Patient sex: F
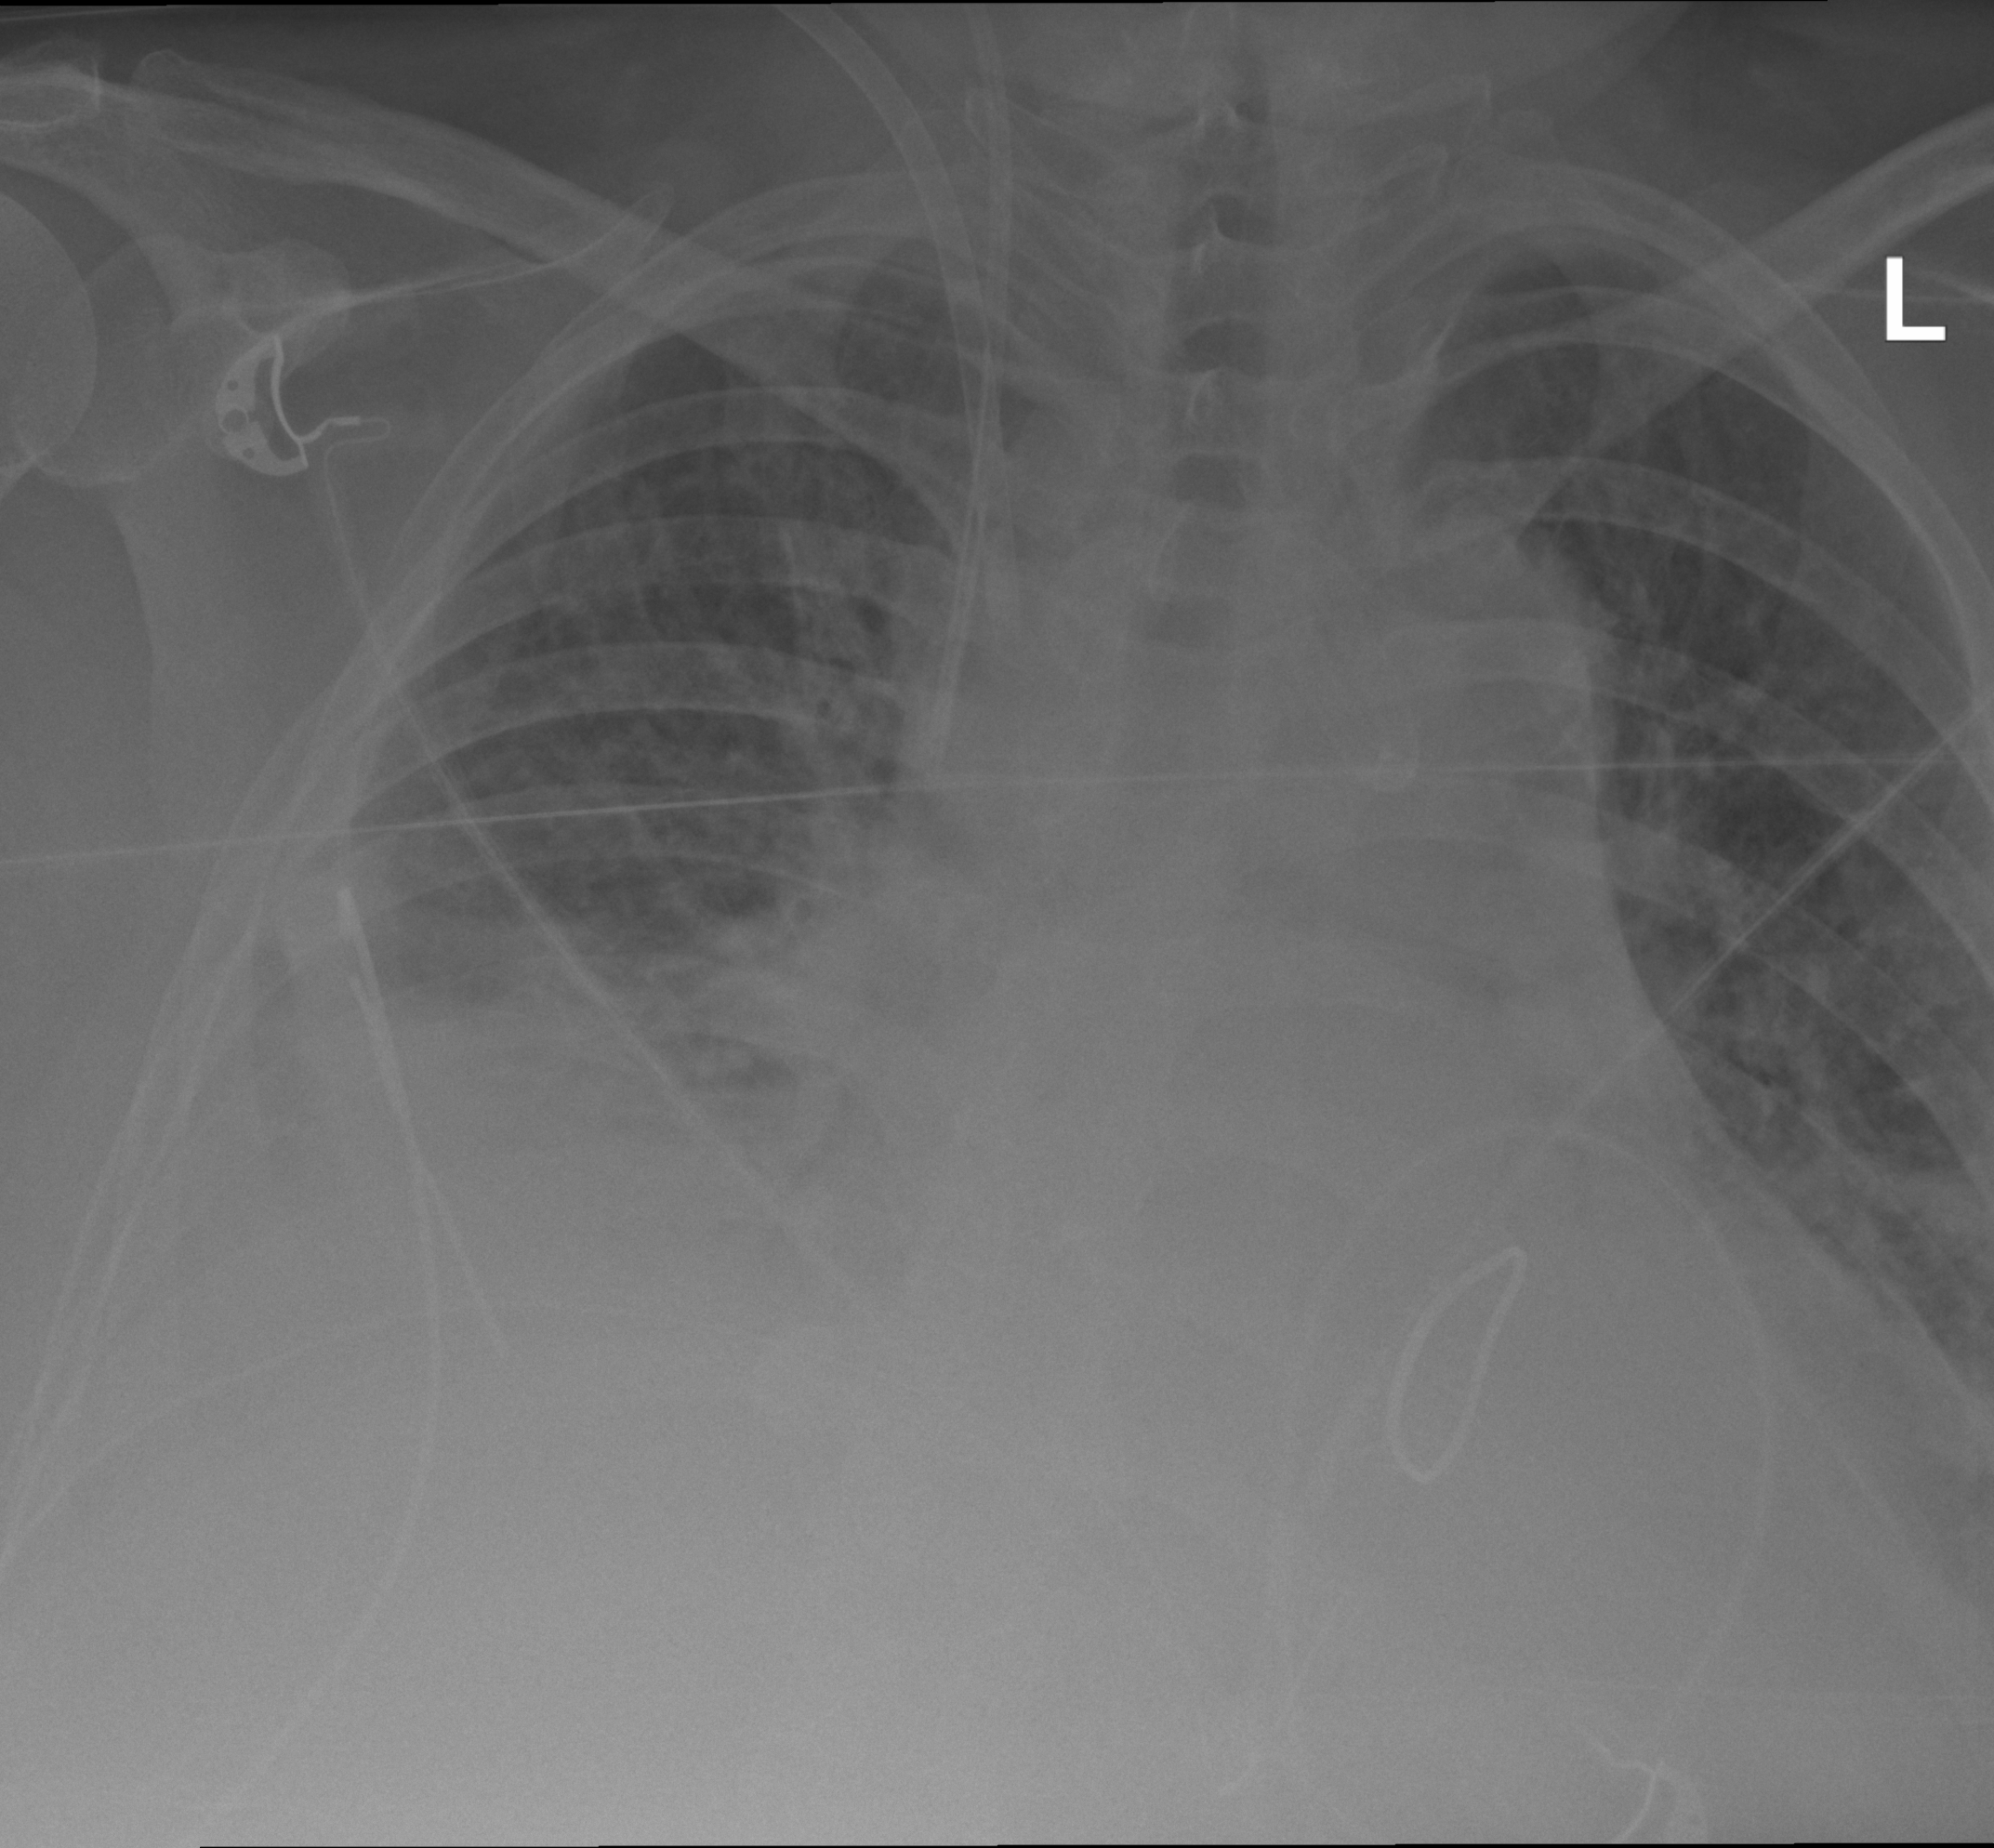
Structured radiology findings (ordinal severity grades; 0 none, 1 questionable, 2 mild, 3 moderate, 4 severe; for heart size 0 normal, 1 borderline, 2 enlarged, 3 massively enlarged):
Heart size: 1
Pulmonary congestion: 2
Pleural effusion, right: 2
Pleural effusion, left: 1
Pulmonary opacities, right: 2
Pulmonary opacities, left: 0
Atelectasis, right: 2
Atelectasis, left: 0